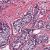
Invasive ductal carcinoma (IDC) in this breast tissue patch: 0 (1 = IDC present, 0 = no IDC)